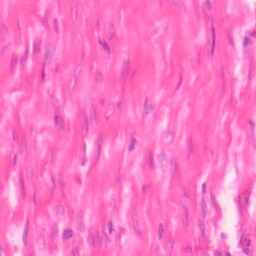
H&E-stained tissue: Colon